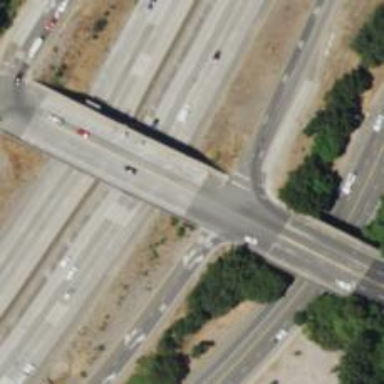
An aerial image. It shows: Secondary road with bridge.